Question: I have a substring what contains HTML tag and I need to shorten it but display it with the same formatting as it appears on the string.
It doesn't have to be exactly X characters long, but it should be short enough to be displayed inside a panel with a certain width and height?
Is there any way I can achieve this using c#?
What about using CSS? I.e. displaying the panel with a fixed height regardless of its content?
Thanks..
Example: I have the following panel containing a label that contains text with html tags:

I need to remove the scroll bar without making the panel longer but keeping this height & this width..
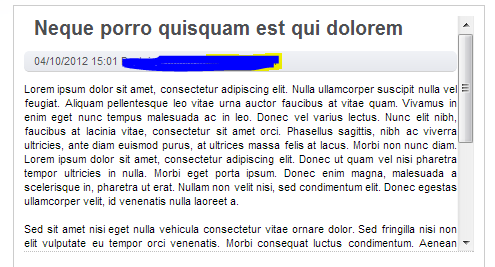
Answer: If you have following html code:
'''
<div class="div1"> Some Really Bold String </div>
'''
You can provide css to hide the scroll bars,
'''
.div { overflow:hidden; height:200px; width:200px;}
'''
'height' and 'width' values are just for example purpose.
'overflow:hidden' does not let the content of the div to expand out side the div.
you will find more information on 'overflow' <URL>.